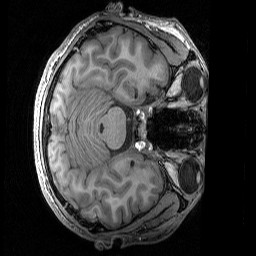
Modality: T1w
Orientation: axial
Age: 27
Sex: male
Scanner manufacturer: siemens
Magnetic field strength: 3 T
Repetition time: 2.3 s
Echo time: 0.00344 s